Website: walmart
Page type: address-validator
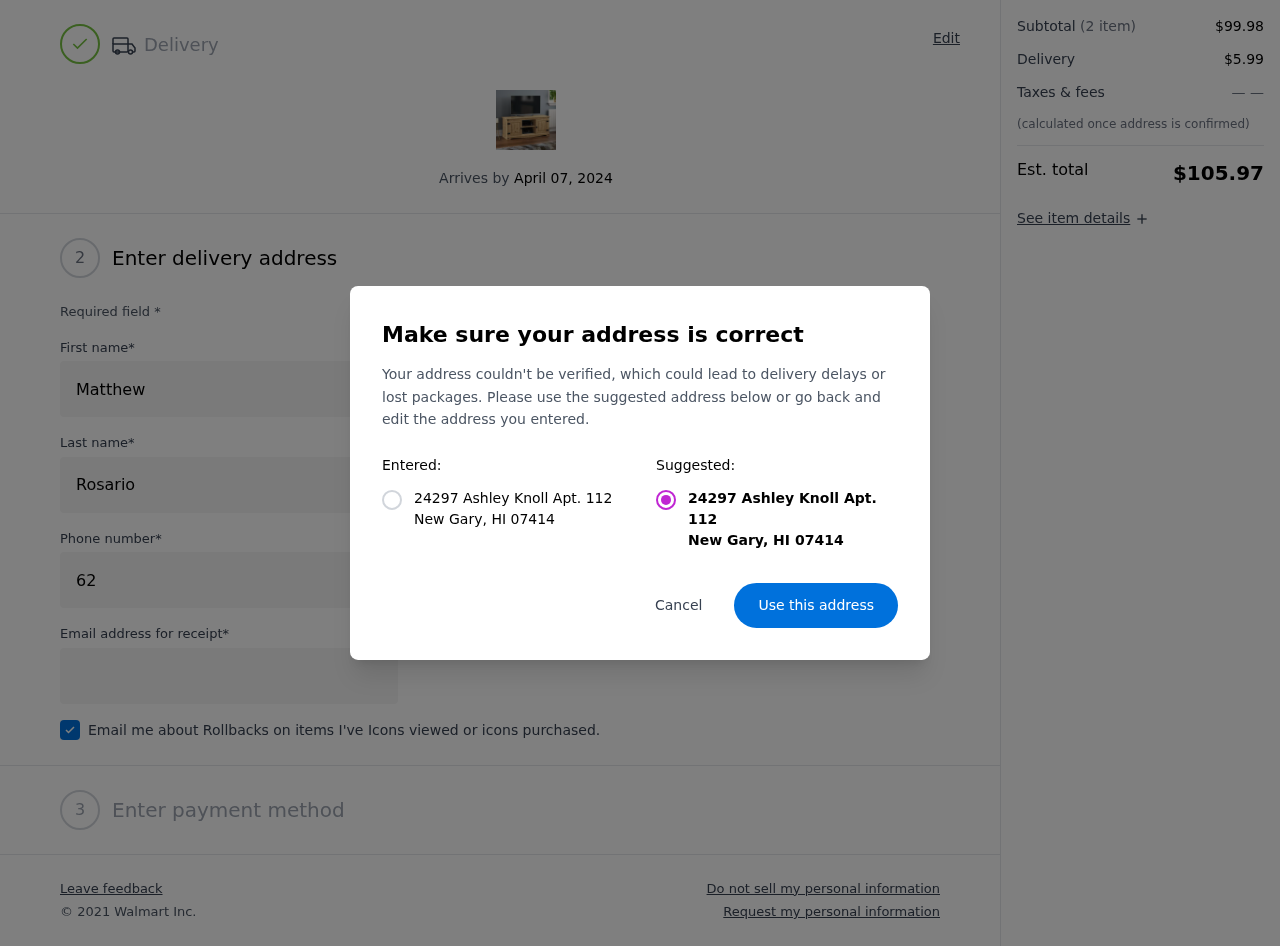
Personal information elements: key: PII_CITY
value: New Gary
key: PII_POSTCODE
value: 07414
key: PII_STATE_ABBR
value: HI
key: PII_STREET
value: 24297 Ashley Knoll Apt. 112
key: PII_FIRSTNAME
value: Matthew
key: PII_LASTNAME
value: Rosario
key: PII_PHONE
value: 6239156178
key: PII_EMAIL
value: matthewrosario@yahoo.com
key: PII_POSTCODE_FULL
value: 07414
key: PII_POSTCODE_NUMERIC
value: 7414
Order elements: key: ORDER_DELIVERY_DATE
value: April 07, 2024
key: ORDER_SUBTOTAL
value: $99.98
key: ORDER_SHIPPING_COST
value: $5.99
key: ORDER_TOTAL
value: $105.97